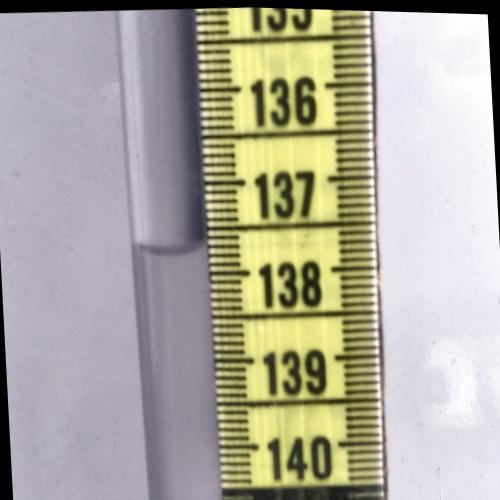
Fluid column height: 137.7 cm